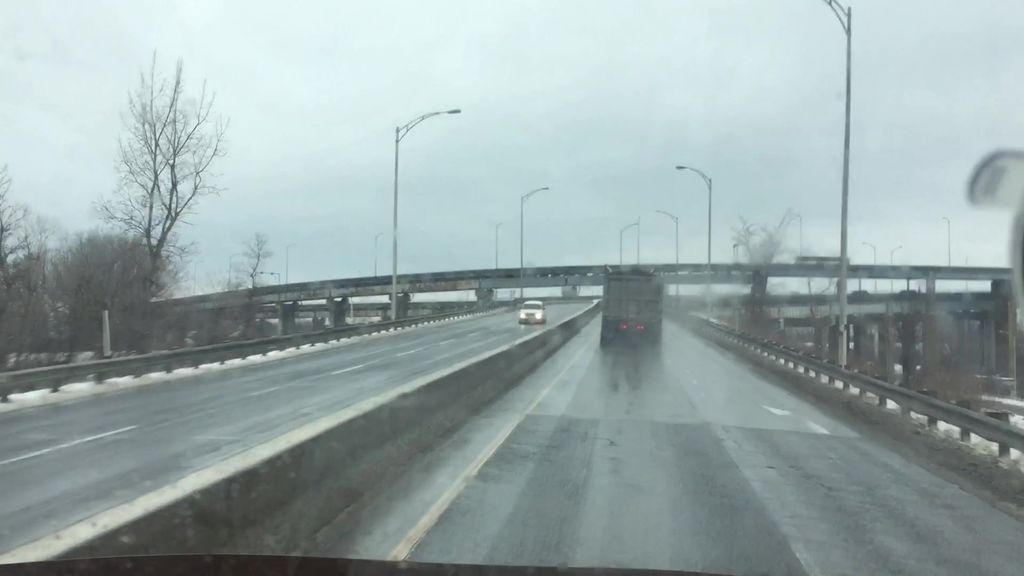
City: montreal